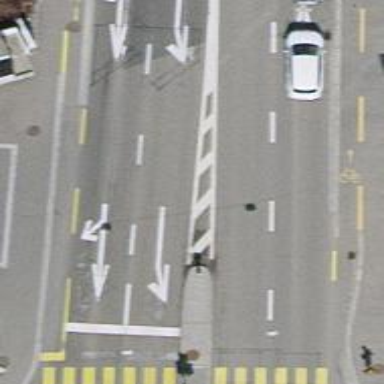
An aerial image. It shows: Secondary road with asphalt surface. There's cycle track on the left side of the road.